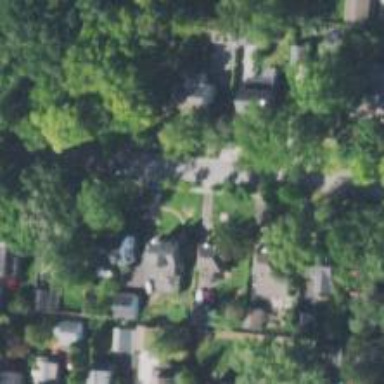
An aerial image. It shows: Residential driveway.